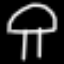
Label: mushroom